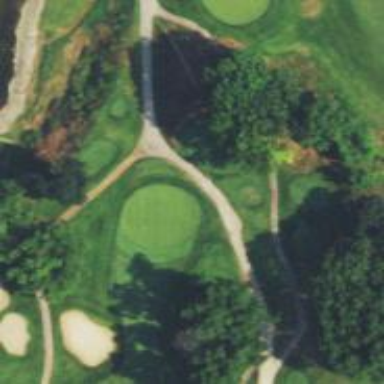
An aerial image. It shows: Path for both roads and golfers.